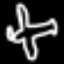
Label: airplane